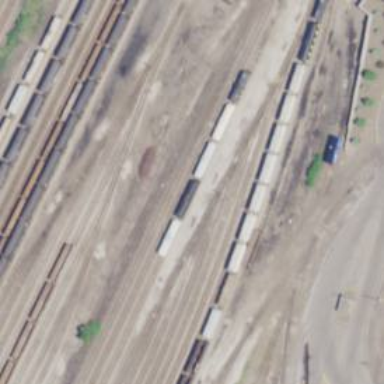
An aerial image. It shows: Railway yard in service.